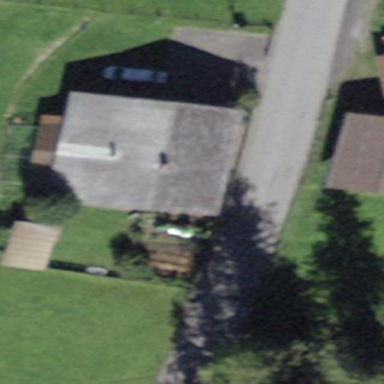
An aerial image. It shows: Farm building.